Question: I don't know if my question makes any sense as I'm a bit confused to what is happening here myself, but I have a service that returns information about offices. There seems to be nothing wrong with this and it returns data like this:
'''
[
{
"mainContact": {
"phoneNumbers":[
{"key":1,"number":"22555555","type":"Mobile"}
],
"key":1,
"name":"Ola Dunk",
"email":"oladunk@lol.no"
},
"secretary": {
"phoneNumbers": [
{
"key":2,
"number":"22666666",
"type":"Home"
}
],
"key":2,
"name":"Kari Norrmann",
"email":"kari@test.no"
},
"key":1,
"specialRequirements":null,
"name":"Ola Dunk",
"address":"Test",
"doctorCount":10,
"presumedPurchaseAmount":100000,
"phoneNumber":"22222222",
"membershipStatus":1
}
]
'''
I tried using $resource to get the data using
'''
var r = $resource('http://localhost:60297/api/office');
console.log(r.query());
'''
I use query() over get() since this is the default get all service when no id is specified or some other selector. It just happens to return only the one test office I've created because that's the only office that exists presently.
My problem is what you can see in my console which I've screenshotted here:

That's just the tip of the iceberg. The result keeps getting repeated. Just to check I tried using $http instead of $resource and then it works just fine.
Any ideas on what's wrong?
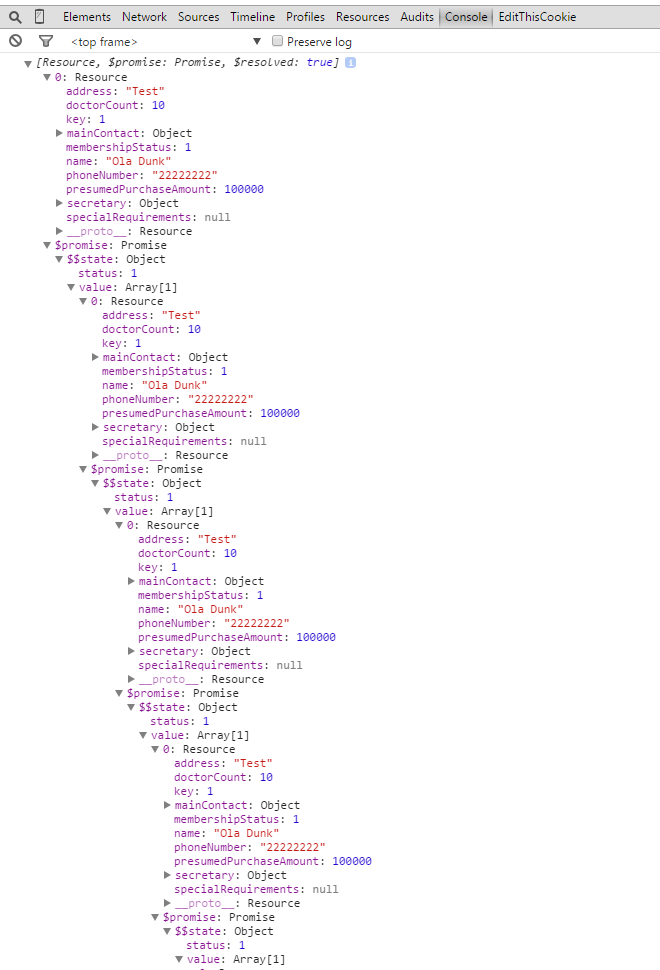
Answer: That's because object 'self-assigned', you can try in console:
'''
var test = { foo : 'bar'};
test.foo = test;
'''
and get same thing. The question is: why it bothers you?